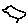
Label: bird